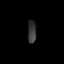
Tissue: skin
Cell type: Epithelial cells
Senescence score: 0.2815
Nuclear area (px): 186
Mean DAPI intensity: 55.398